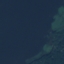
Label: SeaLake